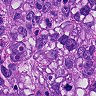
Metastatic tissue present: yes